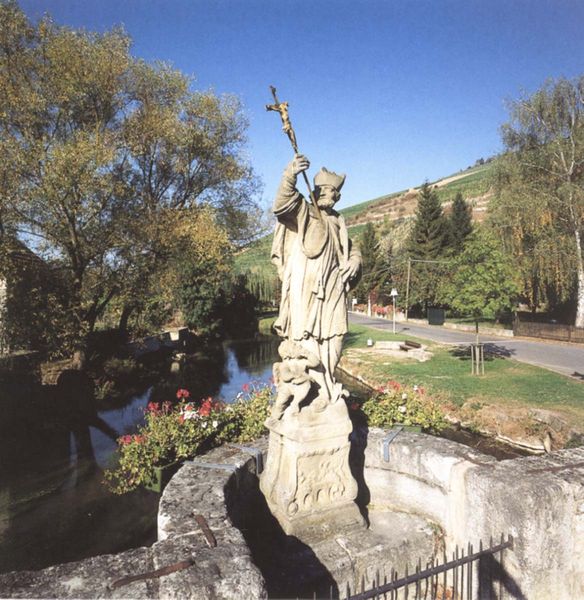
Titel: Hl. Nepomuk auf der Brücke über den Grünbach
Standort: Gerlachsheim, Dreibogenbrücke (EU - D - BW)
Schlagwörter: baum, hand, himmel, mann, wasser, bäume, landschaft, see, ufer, blumen, hut, strasse, blüte, rasen, zaun, ornament, alt, bart, halten, sockel, stein, birke, brücke, busch, gitter, gewand, mantel, kind, krone, engel, putte, skulptur, statue, stab, mauer, farbe, bank, fluß, bischof, papst, granit, foto, nische, kreuz, photo, christus, jesus, priester, heiliger, geranien, niesche, sitzbank, heiliger georg, pilger, kreuzstab, marienfigur